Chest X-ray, AP view. Patient: 18 years old, sex M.
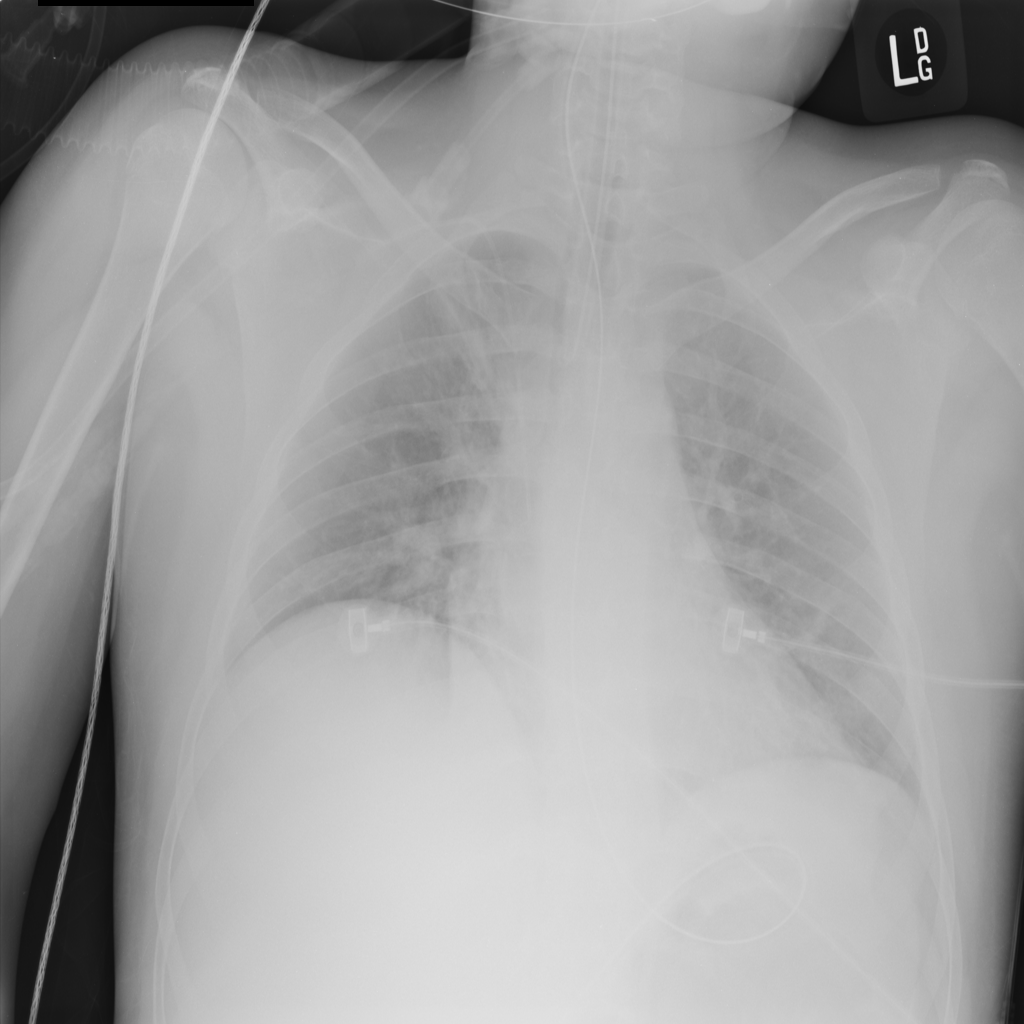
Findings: No Finding